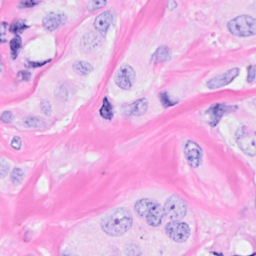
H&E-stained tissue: Breast